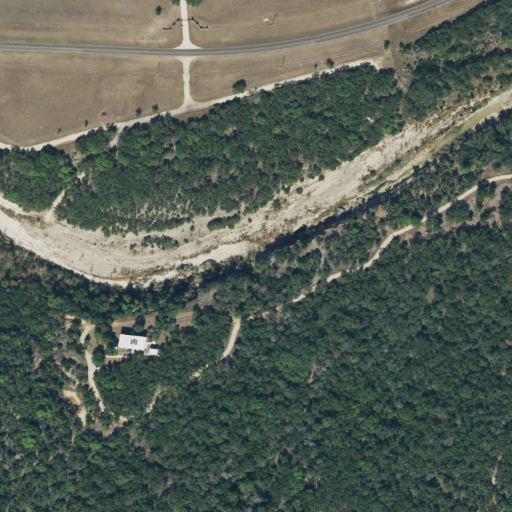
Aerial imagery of valley in Texas named Indian Hollow containing evergreen forest, shrub, open development, and open water